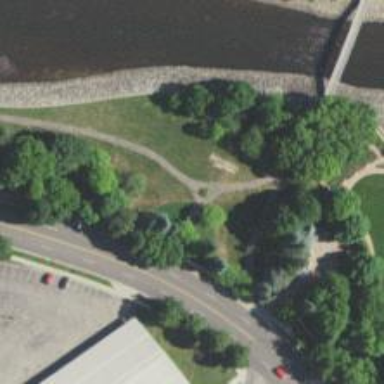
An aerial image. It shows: Path.